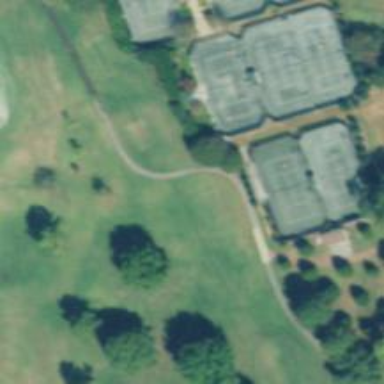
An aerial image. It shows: Path designated for golf carts.